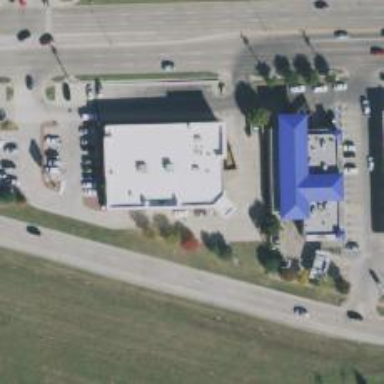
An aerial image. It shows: Pharmacy providing healthcare services.